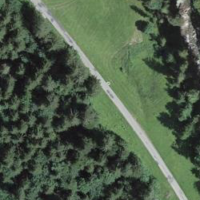
EUNIS habitat code: 25
Species observed at this site:
Silene dioica